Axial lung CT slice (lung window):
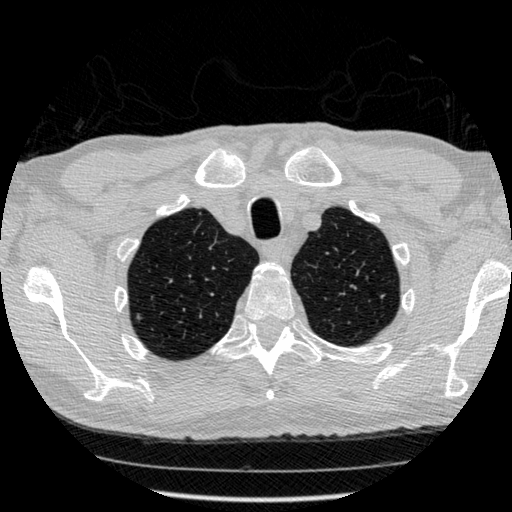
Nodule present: yes
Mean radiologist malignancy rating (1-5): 2